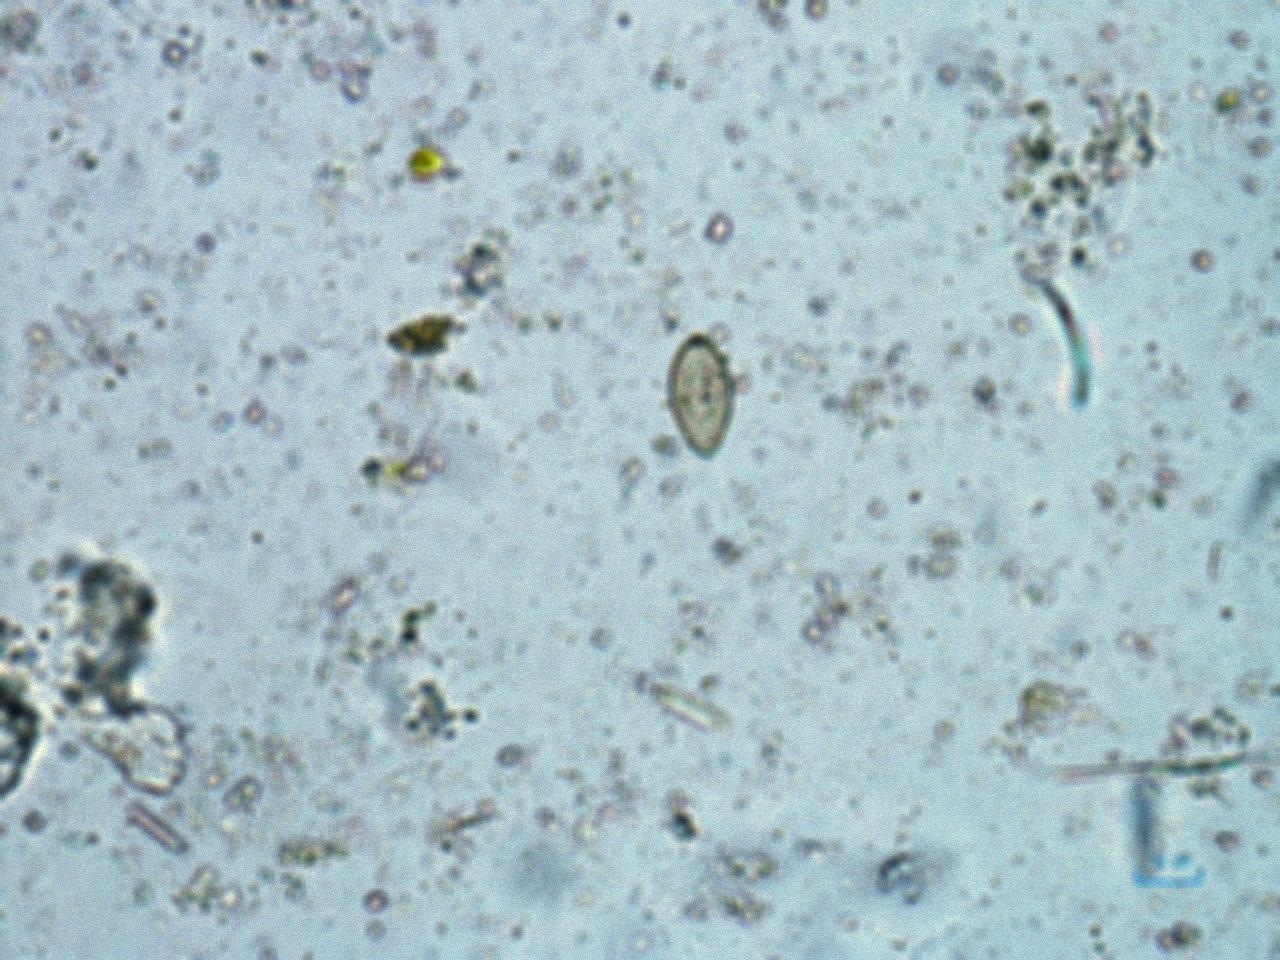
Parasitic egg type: Opisthorchis viverrine